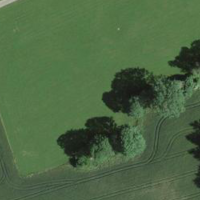
EUNIS habitat code: 52
Species observed at this site:
Sambucus racemosa